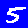
Digit: 5